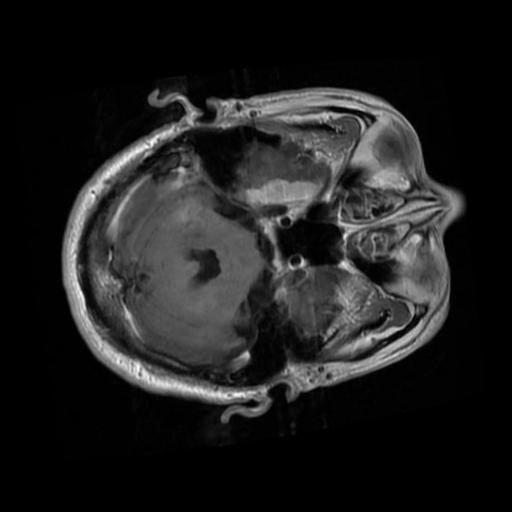
Label: brain_menin